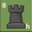
Piece: bR